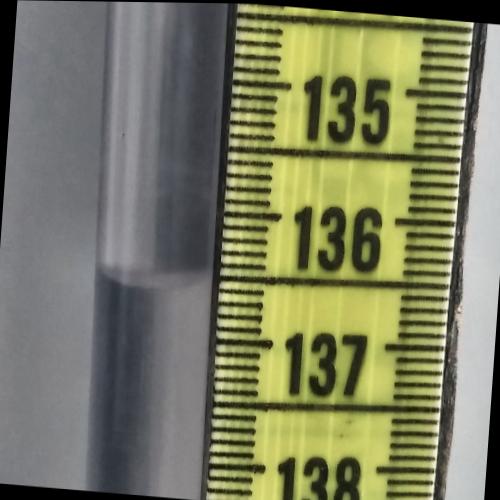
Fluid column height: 136.5 cm